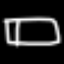
Label: bed